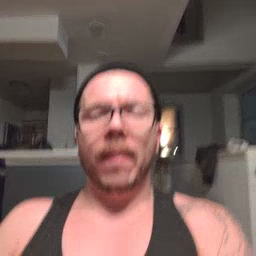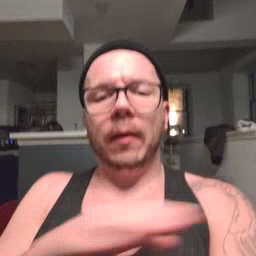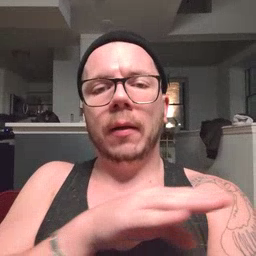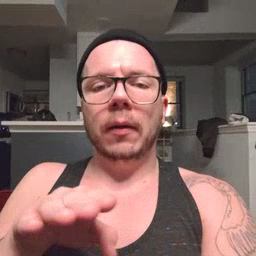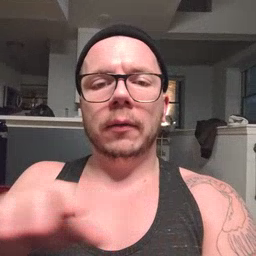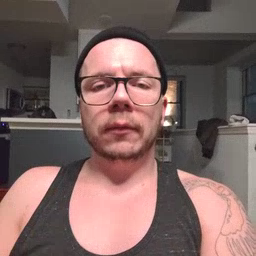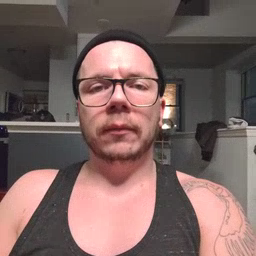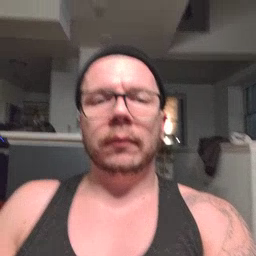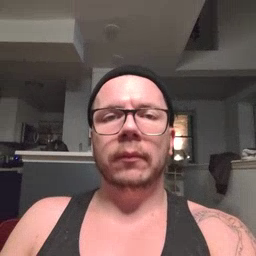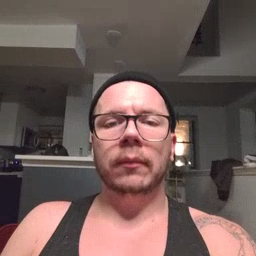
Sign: clean